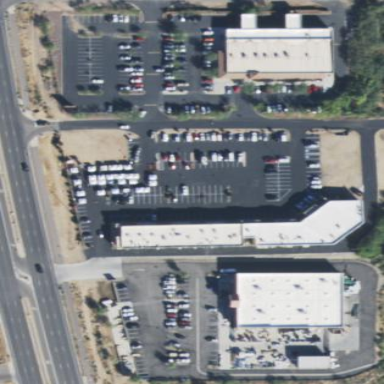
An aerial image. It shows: Retail area.